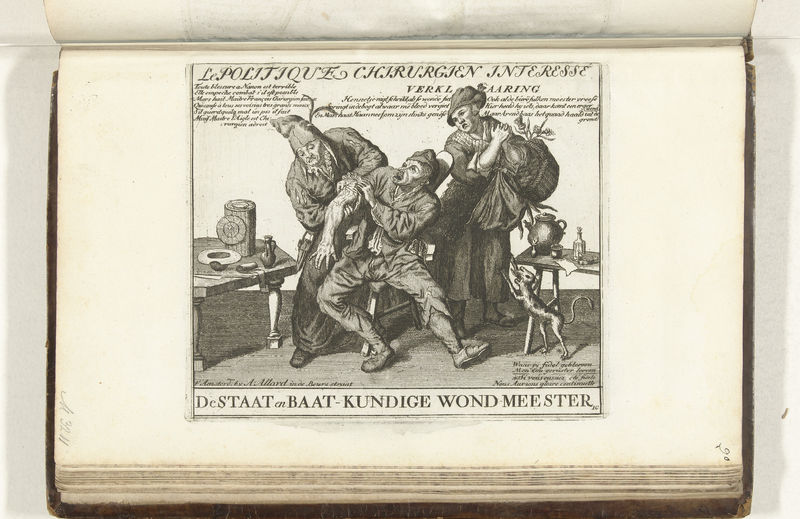
Titel: De staatkundige wondmeester
Künstler: Abraham Allard
Standort: Amsterdam
Institution: Rijksmuseum
Schlagwörter: chien, gravure, allemand, satire, médecine, chirurgie, bouteille, saignée